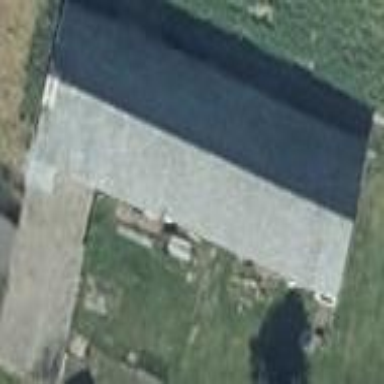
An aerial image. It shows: Flat-roofed building with grey roof.